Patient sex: M
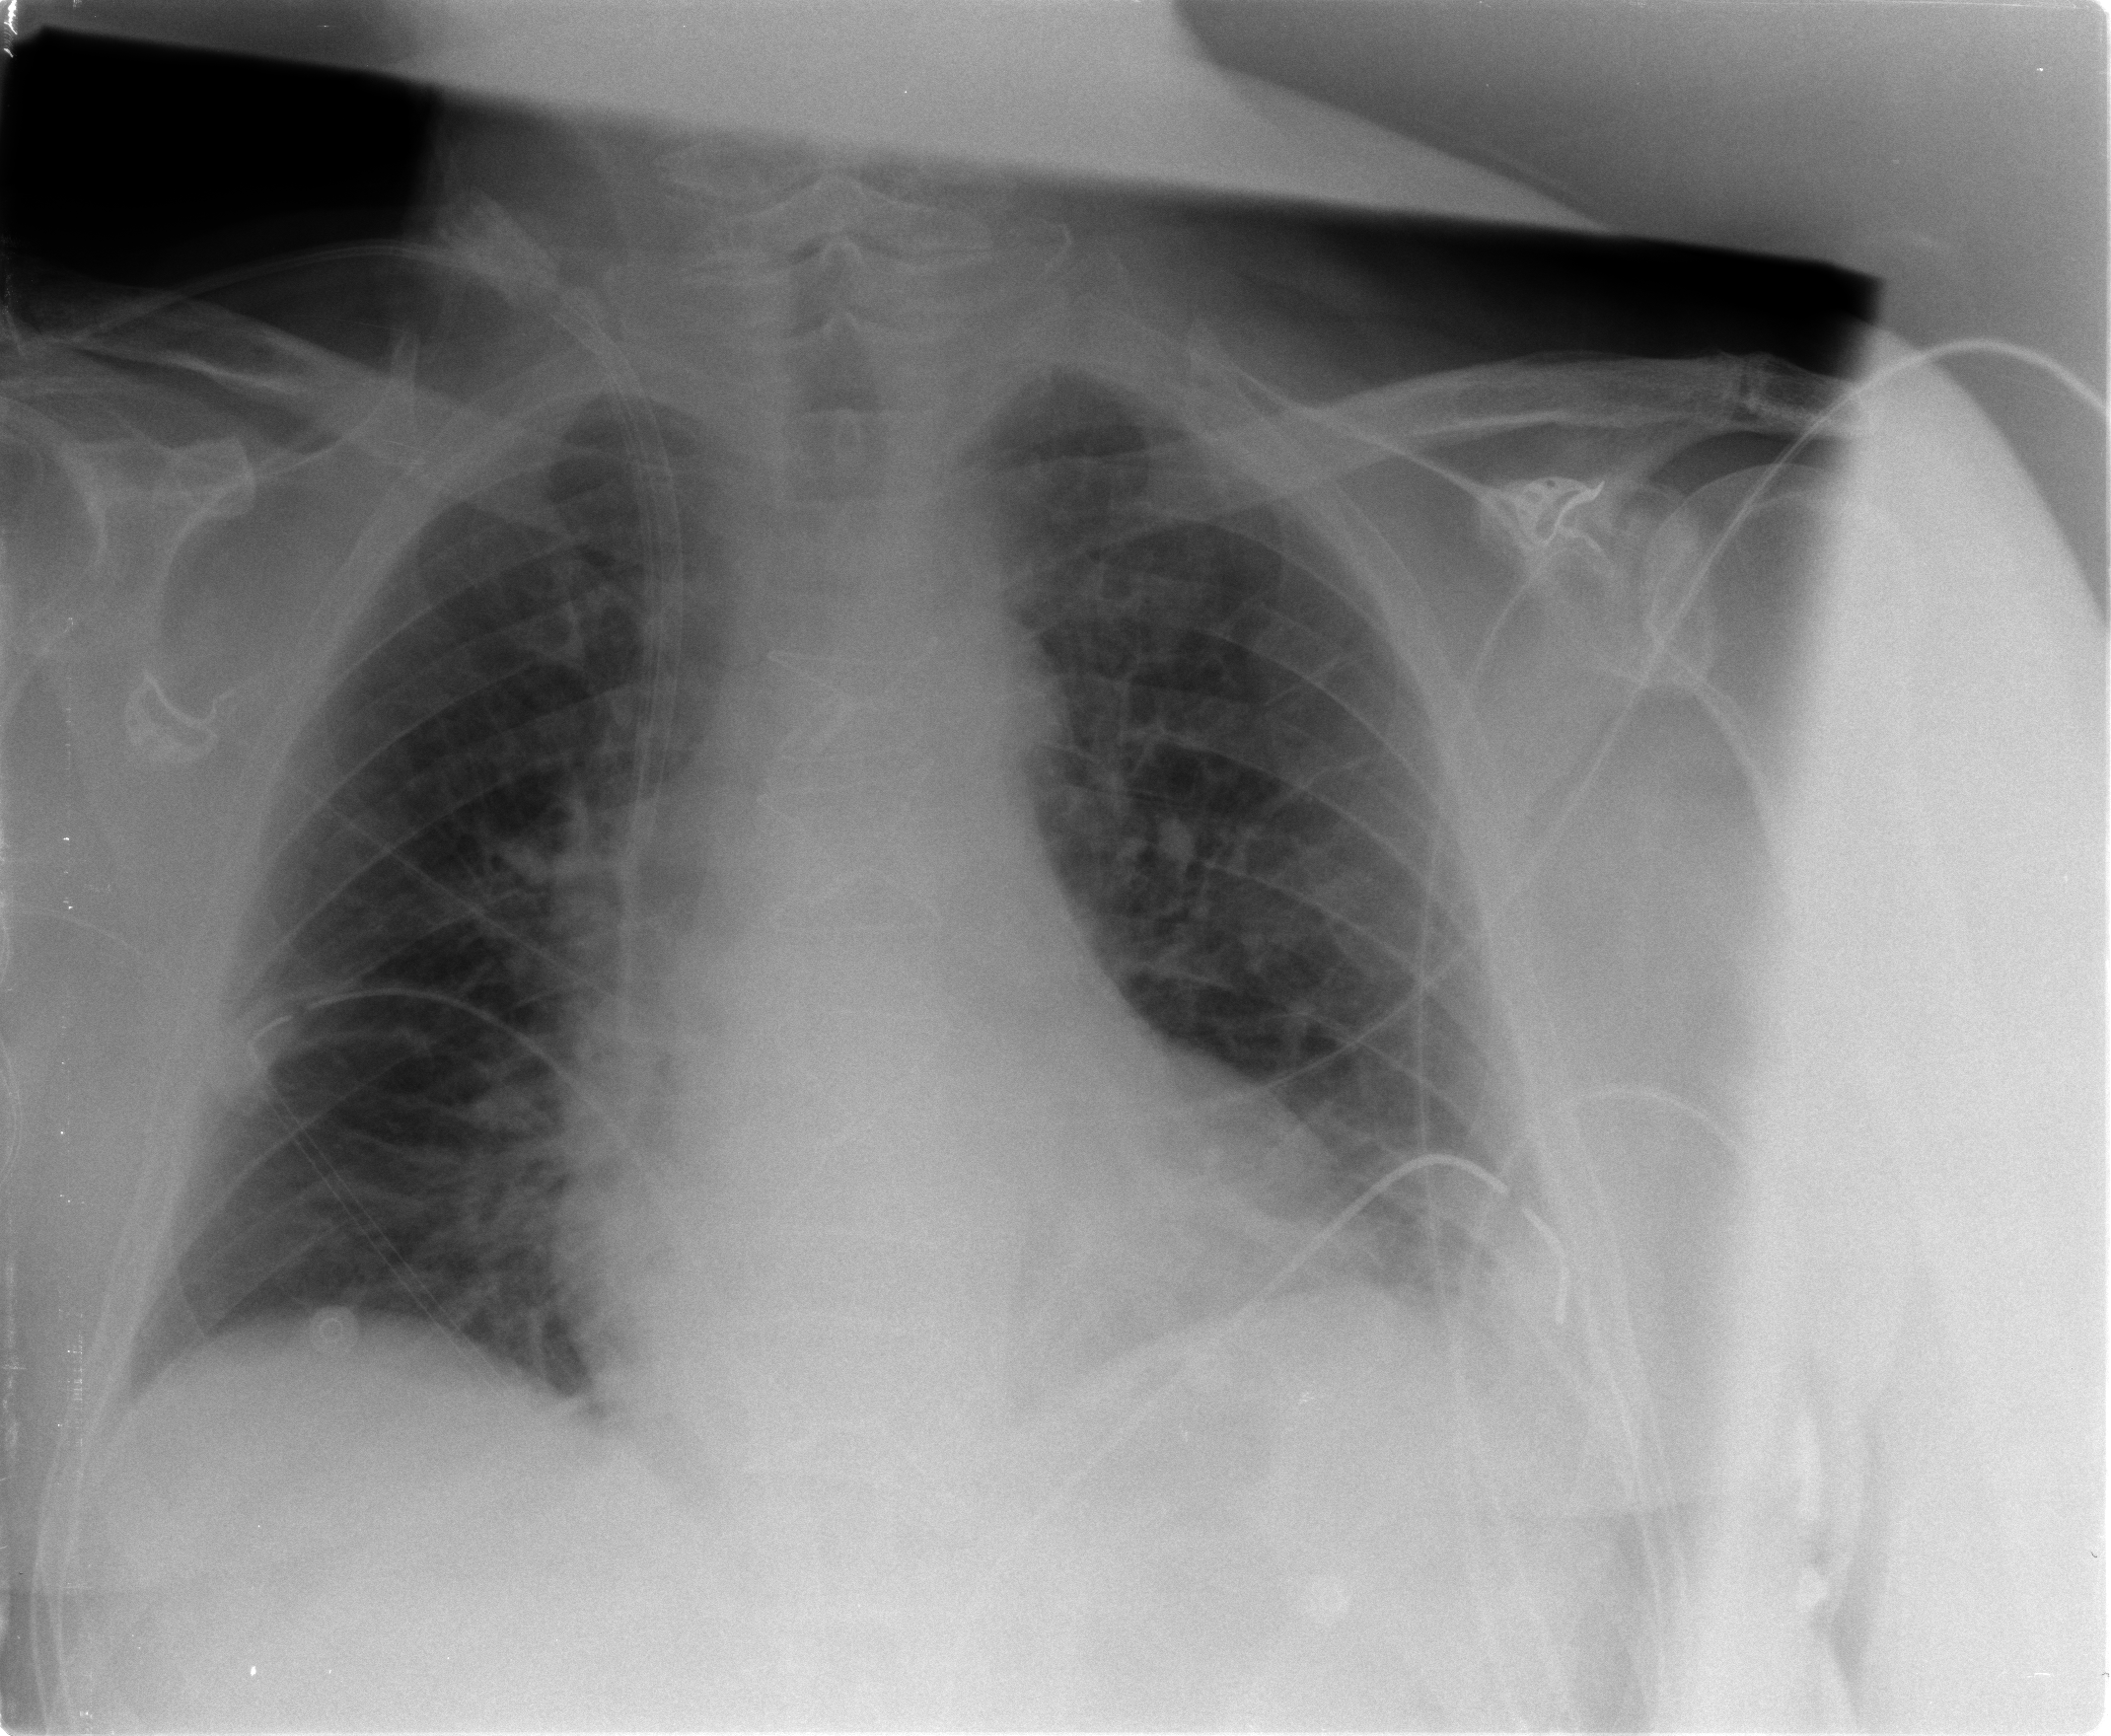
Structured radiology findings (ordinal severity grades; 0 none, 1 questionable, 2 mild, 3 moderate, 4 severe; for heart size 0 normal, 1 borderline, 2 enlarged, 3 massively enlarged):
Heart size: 0
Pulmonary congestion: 1
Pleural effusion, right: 0
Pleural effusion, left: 1
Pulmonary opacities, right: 0
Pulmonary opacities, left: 0
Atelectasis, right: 0
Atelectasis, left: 1